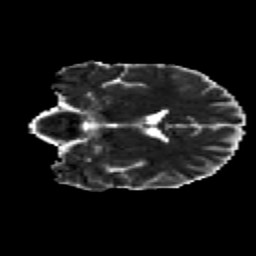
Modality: MD
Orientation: coronal
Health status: healthy
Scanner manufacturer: siemens
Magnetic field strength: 3 T
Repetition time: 12 s
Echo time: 0.092 s